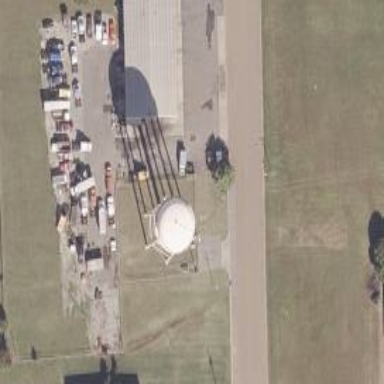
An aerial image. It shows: Water tower that is man-made.